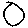
Label: circle